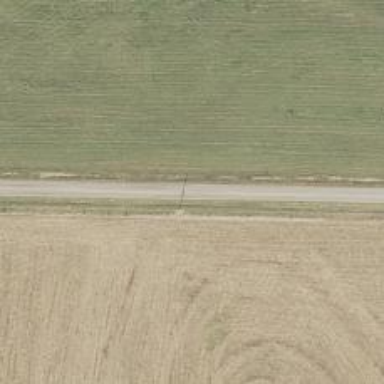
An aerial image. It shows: Asphalt road classified as tertiary.